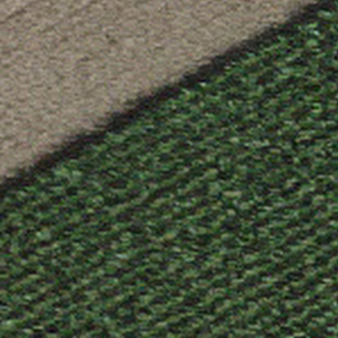
Label: other